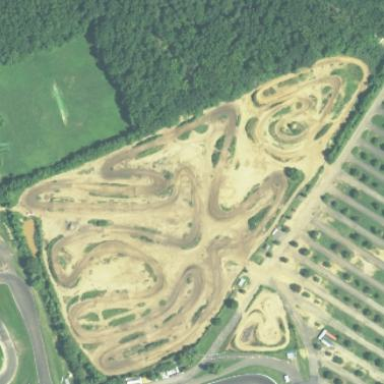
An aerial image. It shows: Dirt BMX pitch for leisure and sports.